Current action and preconditions to check: trajectory_clear

Your task: For each precondition in the list above, predict whether it will hold at this action.

Consider the current scene as observed from the mobile robot's camera, and analyze the predicted future states of all dynamic agents (e.g., people, animals, vehicles, or any moving entities) within the NEXT SECOND.

IMPORTANT: Only answer "very likely" if you are absolutely certain—based on strong, clear evidence—that a dynamic agent will violate the precondition in the predicted future state. Do NOT answer "very likely" for unlikely, ambiguous, or low-probability risks.

Ask yourself for each precondition: Is there a high probability, with clear and convincing evidence, that the predicted future states of any dynamic agent will interfere with the predicted future state of the currently executing action within the NEXT SECOND, causing that precondition to fail?

Assess the risk level based on these predictions. Use "likely" or "very likely" if motions create a clear risk of interference.

Use "neutral" or "improbable" if agents are nearby but their predicted paths are clearly diverging or non-conflicting.

Failure Risk Categories: "very improbable", "improbable", "neutral", "likely", "very likely"

Answer Format: Output ONLY the probability_of_failure value from these categories: "very improbable", "improbable", "neutral", "likely", "very likely"

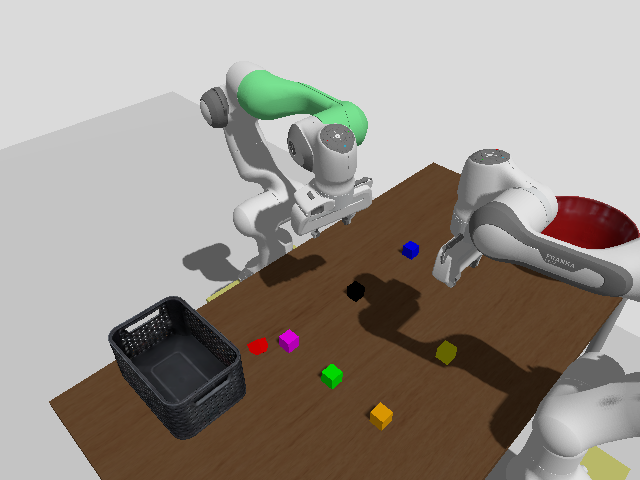

Answer: very improbable